Aerial crown-view tile of a tropical tree (Barro Colorado Island, Panama), acquired 20241014:
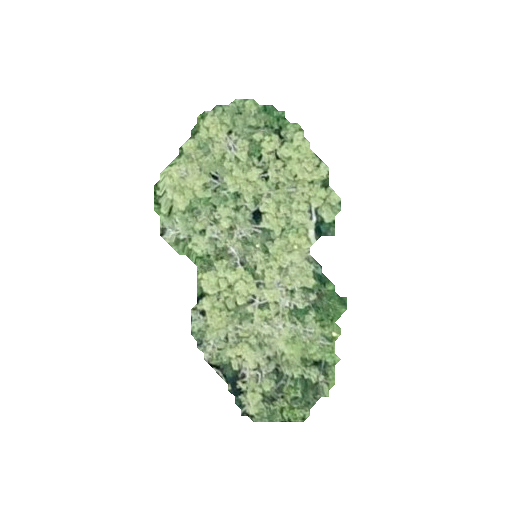
Species: Ceiba pentandra
GBIF accepted scientific name: Ceiba pentandra
Crown area: 64.927 m²